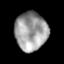
Tissue: lung
Cell type: Epithelial cells
Senescence score: 0.2394
Nuclear area (px): 1224
Mean DAPI intensity: 157.011